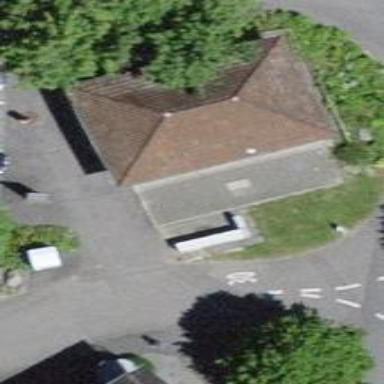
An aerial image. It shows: Service building.